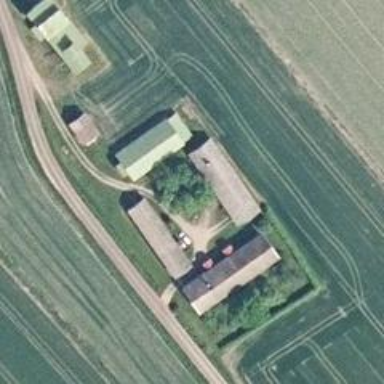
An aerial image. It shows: Farm.